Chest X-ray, PA view. Patient: 51 years old, sex F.
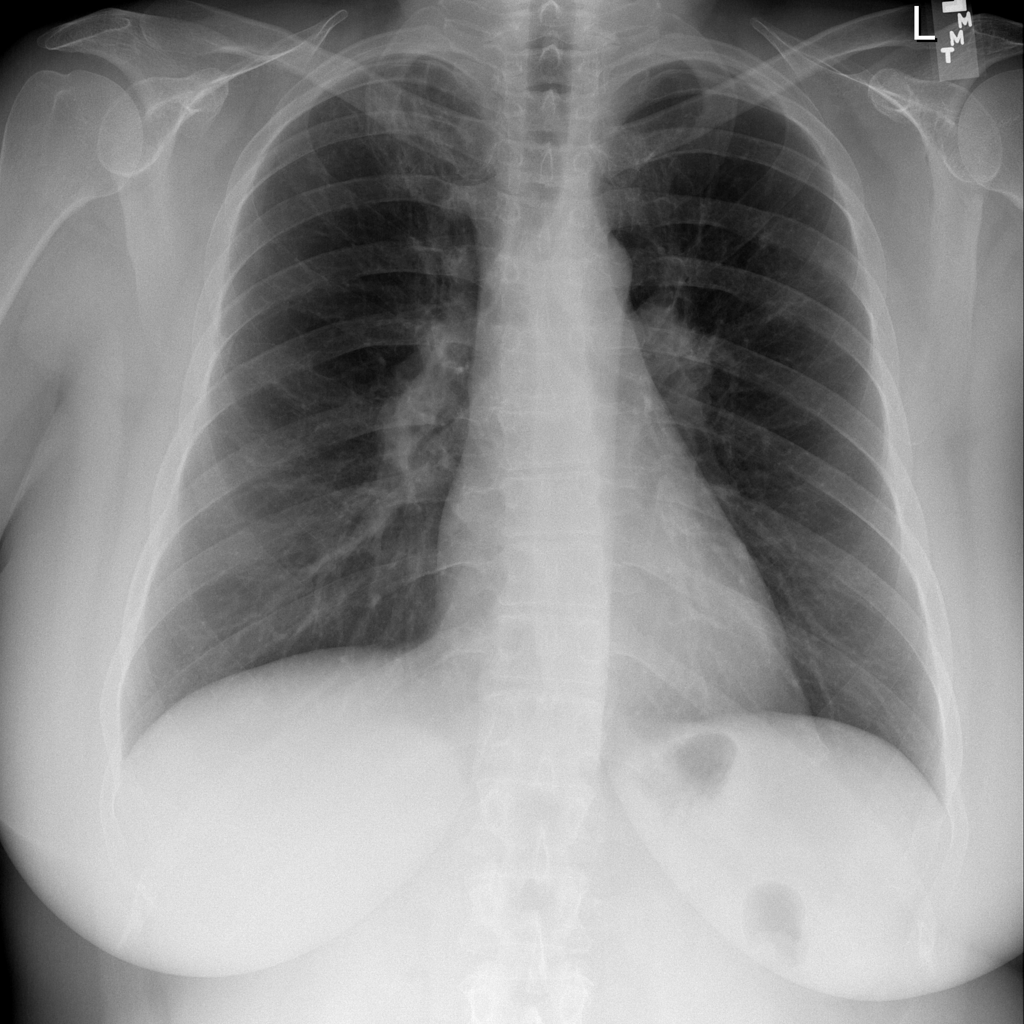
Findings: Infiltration